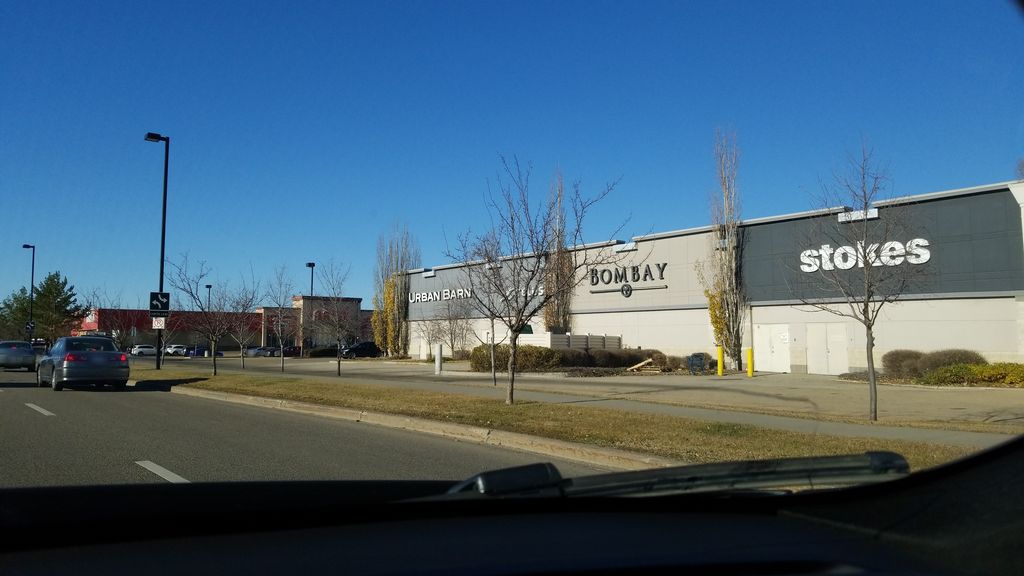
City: edmonton